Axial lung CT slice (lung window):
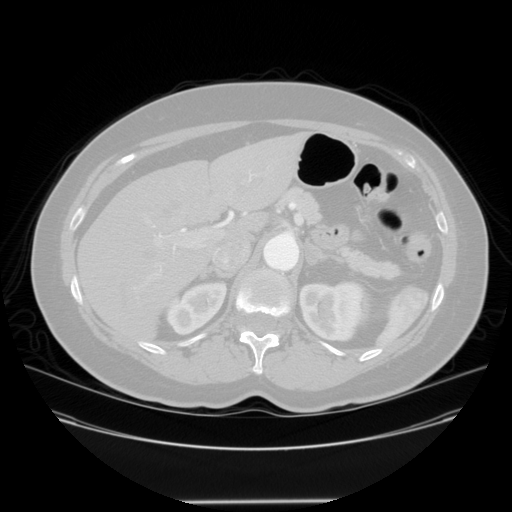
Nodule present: no